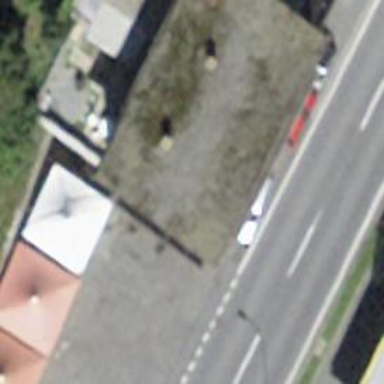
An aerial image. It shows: Car repair shop.